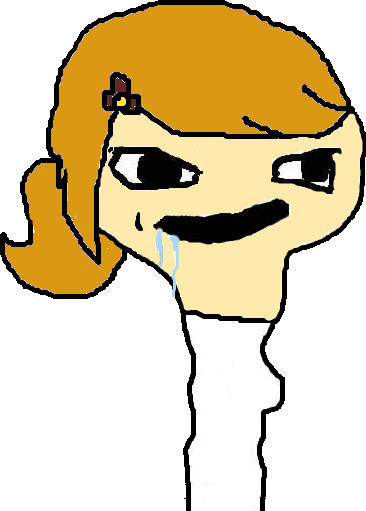
Label: 4_Yes_Chad